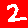
Digit: 2